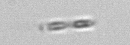
Label: Bacillariophyceae